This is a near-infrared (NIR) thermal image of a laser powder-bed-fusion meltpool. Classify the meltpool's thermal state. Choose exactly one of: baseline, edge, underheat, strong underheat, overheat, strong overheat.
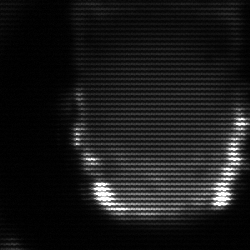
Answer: baseline